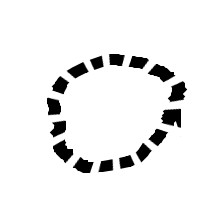
Shape: circle